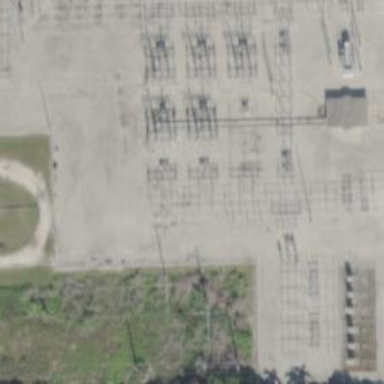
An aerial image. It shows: Switch for power supply.